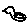
Label: bird